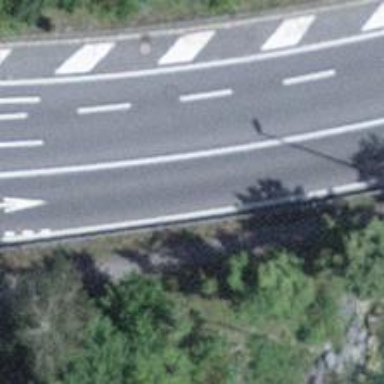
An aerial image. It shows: Primary road with asphalt surface.